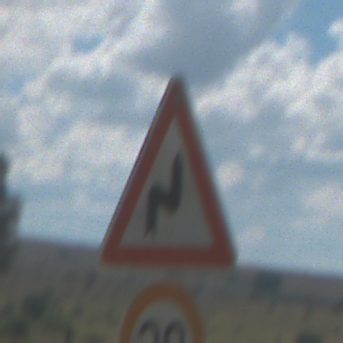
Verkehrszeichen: DoppelkurveRechts
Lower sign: Geschwindigkeit30
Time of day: Midday
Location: Outdoor (Nature)
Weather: PartlyCloudy
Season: Autumn
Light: Natural